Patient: sex M, age 72
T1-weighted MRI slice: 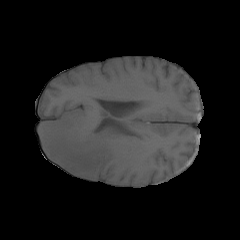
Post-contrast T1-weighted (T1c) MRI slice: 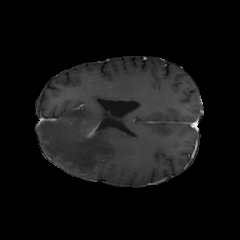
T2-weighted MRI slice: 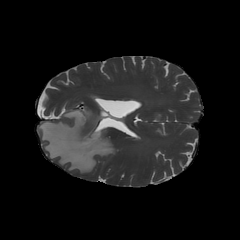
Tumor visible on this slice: yes
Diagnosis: Glioblastoma, IDH-wildtype
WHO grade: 4